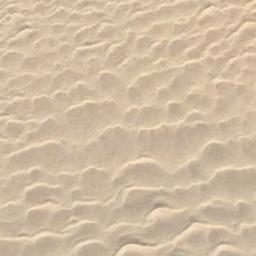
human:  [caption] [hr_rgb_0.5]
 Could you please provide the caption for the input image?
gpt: The desert has yellow sand and some trellis dunes .

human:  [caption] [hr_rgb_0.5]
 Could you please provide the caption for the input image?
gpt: Sandflow is submerging this solid desert .

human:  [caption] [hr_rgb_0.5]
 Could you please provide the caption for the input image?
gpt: This is a yellow desert with wavy stripes of snow drift .

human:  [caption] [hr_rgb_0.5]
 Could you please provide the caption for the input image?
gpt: There are patches in this desert .

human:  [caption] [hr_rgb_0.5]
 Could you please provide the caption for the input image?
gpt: A yellow desert with patterned stripes .